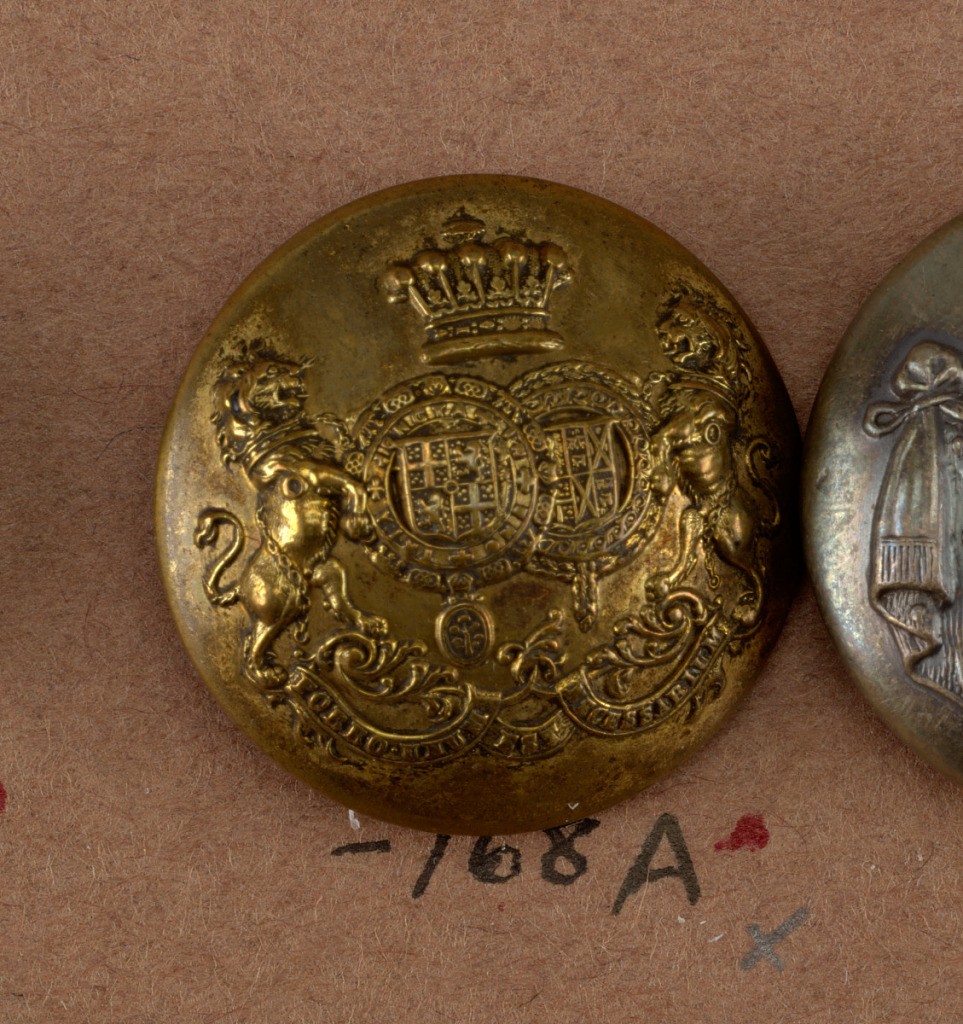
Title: Button
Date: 19th century
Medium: Brass
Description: Convex button showing coat of arms; two shields with heraldic devices surrounded by chains, lions supporters, crown above and below, ribbon with "Porro unum est necessitarium". Brass back and shank. On reverse, "Firmin and Sons, 153 Strand London".

On card i80